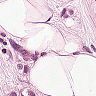
Metastatic tissue present: yes